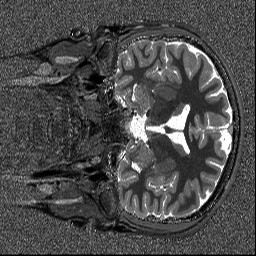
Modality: T1map
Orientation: coronal
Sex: male